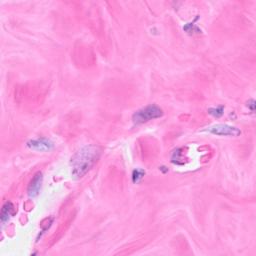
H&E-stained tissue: Breast